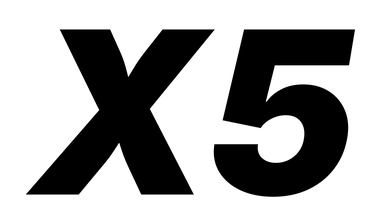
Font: Inter-Italic_Black_Italic